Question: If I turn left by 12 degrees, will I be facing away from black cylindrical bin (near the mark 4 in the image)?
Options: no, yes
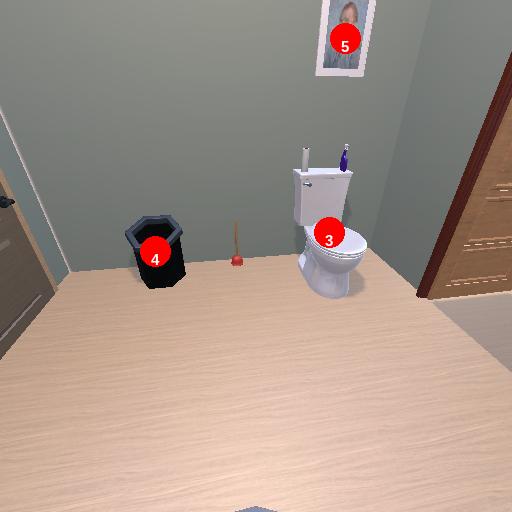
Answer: no